Question: Is "Send Parcel" selected?
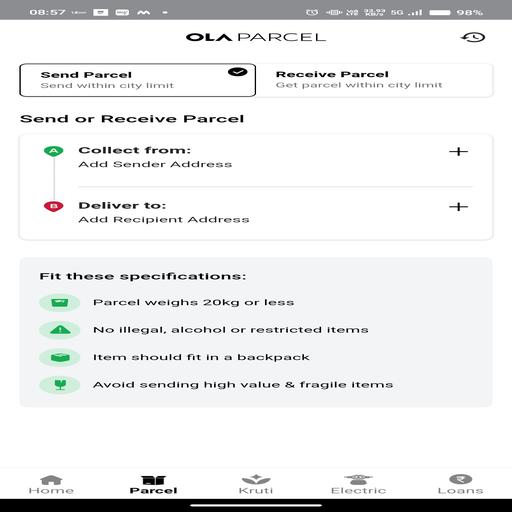
Answer: Yes